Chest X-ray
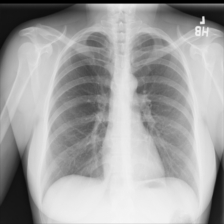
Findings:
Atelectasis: negative
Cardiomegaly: negative
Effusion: negative
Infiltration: negative
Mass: negative
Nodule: negative
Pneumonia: negative
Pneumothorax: negative
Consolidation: negative
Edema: negative
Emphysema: negative
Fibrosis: negative
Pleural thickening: negative
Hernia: negative